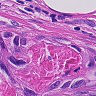
Metastatic tissue present: yes